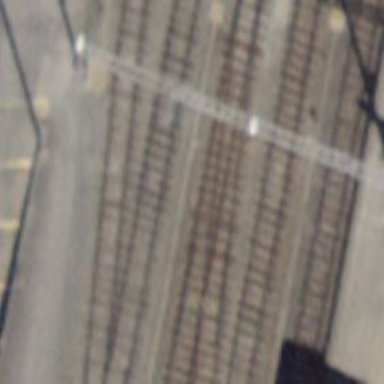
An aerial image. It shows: Railway yard with electrified tracks and single track.